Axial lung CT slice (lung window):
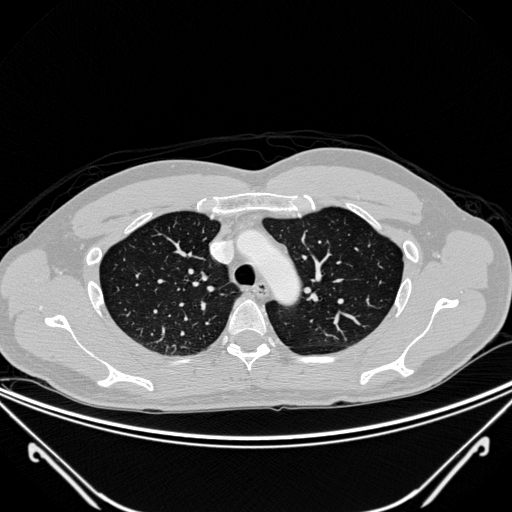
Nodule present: no